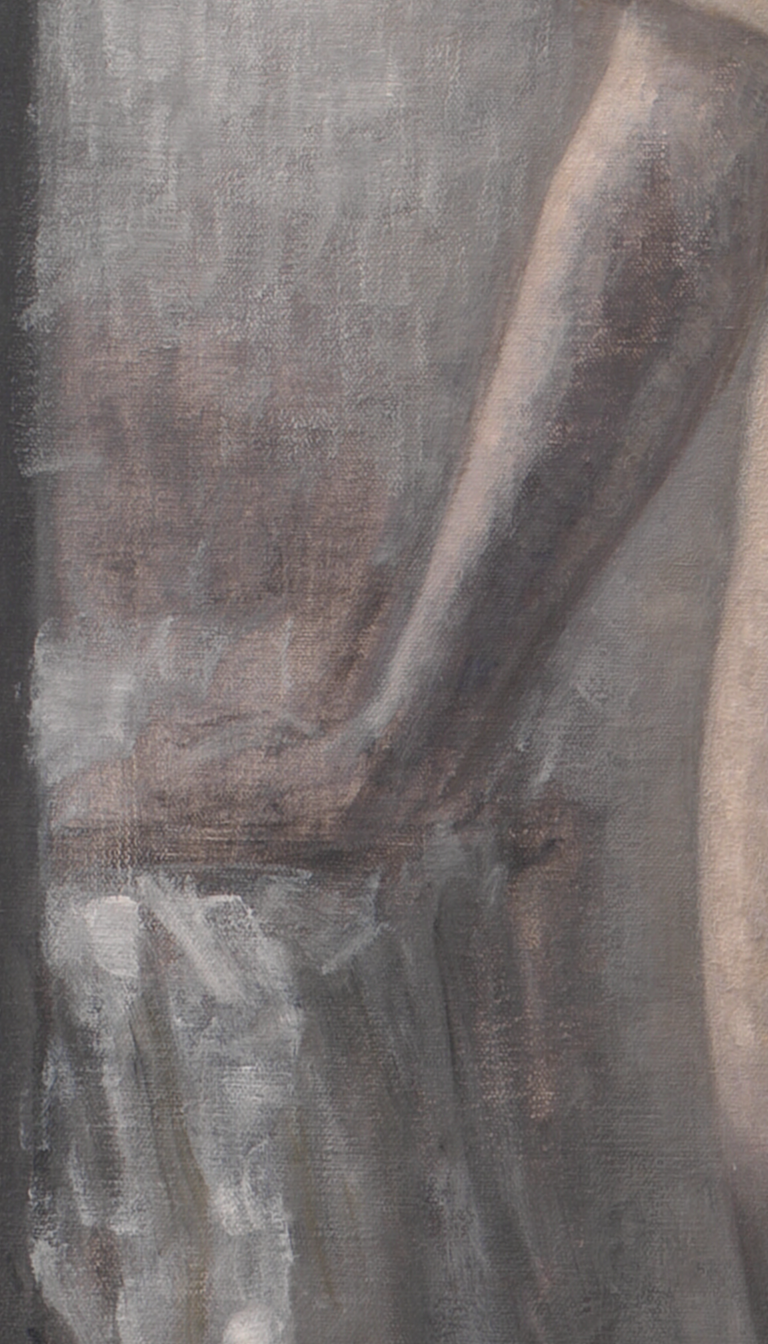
portrait painting, close up, soft diffused light, nude woman hand resting at white cloth on table, muted grey wall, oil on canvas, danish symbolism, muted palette